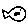
Label: fish